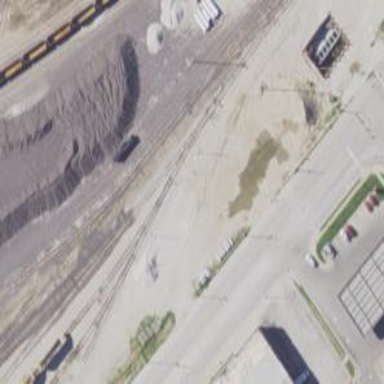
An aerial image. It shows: Disused railway yard.